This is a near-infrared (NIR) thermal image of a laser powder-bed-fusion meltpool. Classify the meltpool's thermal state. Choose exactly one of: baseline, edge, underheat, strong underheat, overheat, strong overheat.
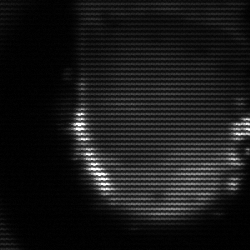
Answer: baseline